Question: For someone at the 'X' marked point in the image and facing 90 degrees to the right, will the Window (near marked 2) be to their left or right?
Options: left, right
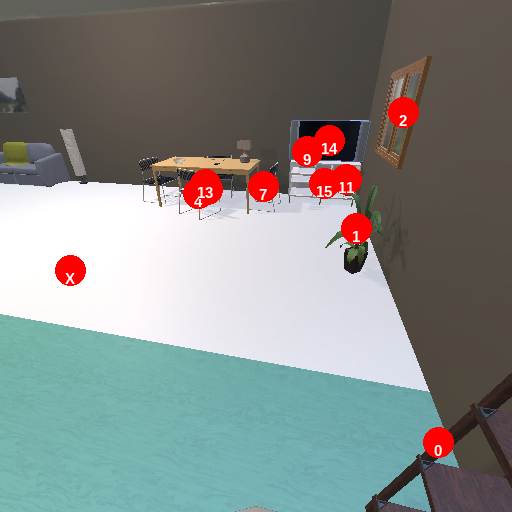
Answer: left